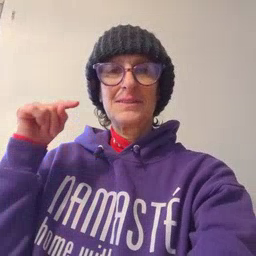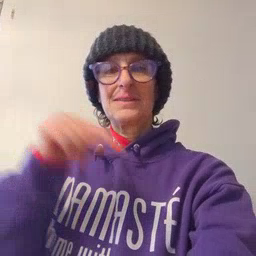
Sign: down